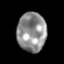
Tissue: lung
Cell type: T cells
Senescence score: 0.119
Nuclear area (px): 1108
Mean DAPI intensity: 144.546